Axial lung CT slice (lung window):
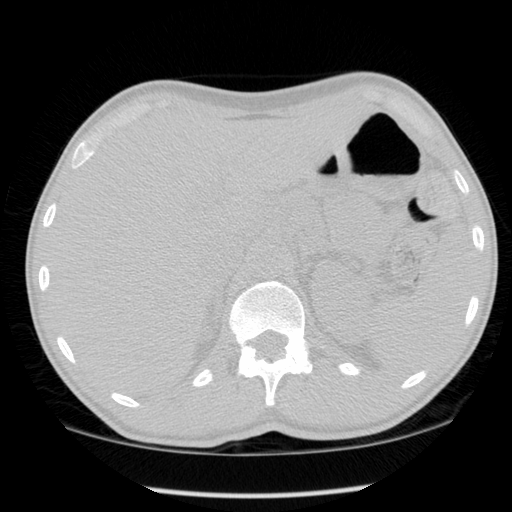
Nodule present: no